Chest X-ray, PA view. Patient: 46 years old, sex F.
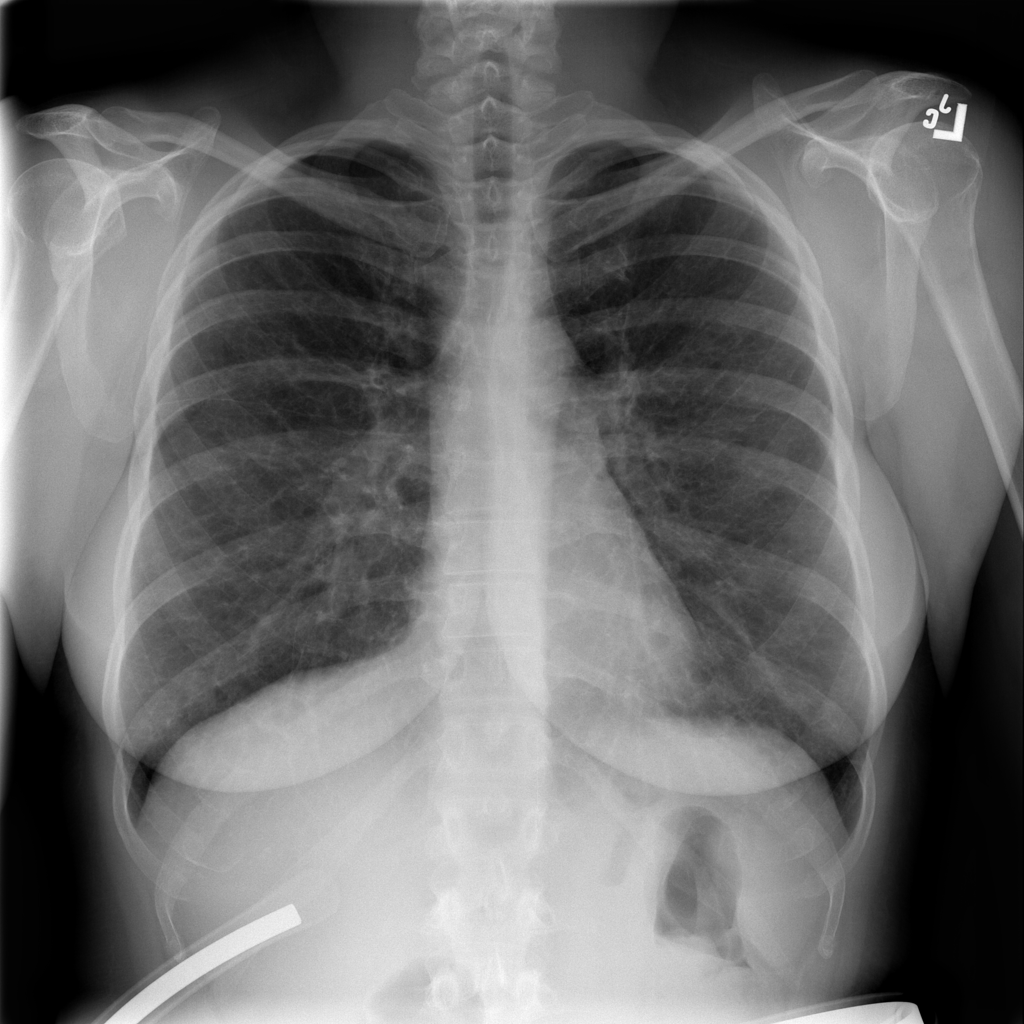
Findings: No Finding